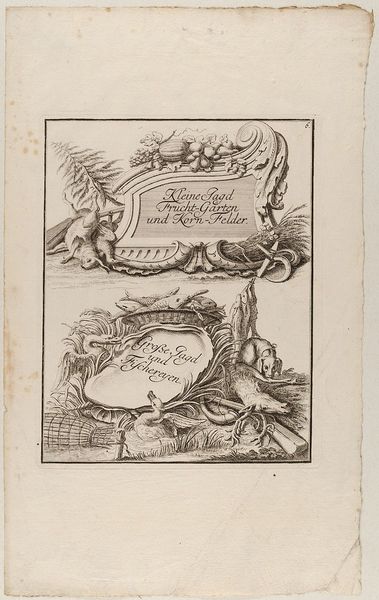
Titel: Zwei Kartuschen, Blatt 6 aus der Folge 'Allerhand neu erfundene Comperts...'
Künstler: Johann Justus Preisler
Standort: Hamburg
Institution: Museum für Kunst und Gewerbe Hamburg
Schlagwörter: hund, felder, rokoko, frucht, hase, stillleben, papier, getreide, korn, grafik, graphik, kartusche, fotografie, photographie, druckgraphik, sichel, druckgrafik, stich, jagd, hirsch, hirsche, jagdstillleben, kupferstich, jagen, fische, wasserzeichen, reproduktionen, druckerzeugnisse, cerealie, ornamentstich, vorlageblätter